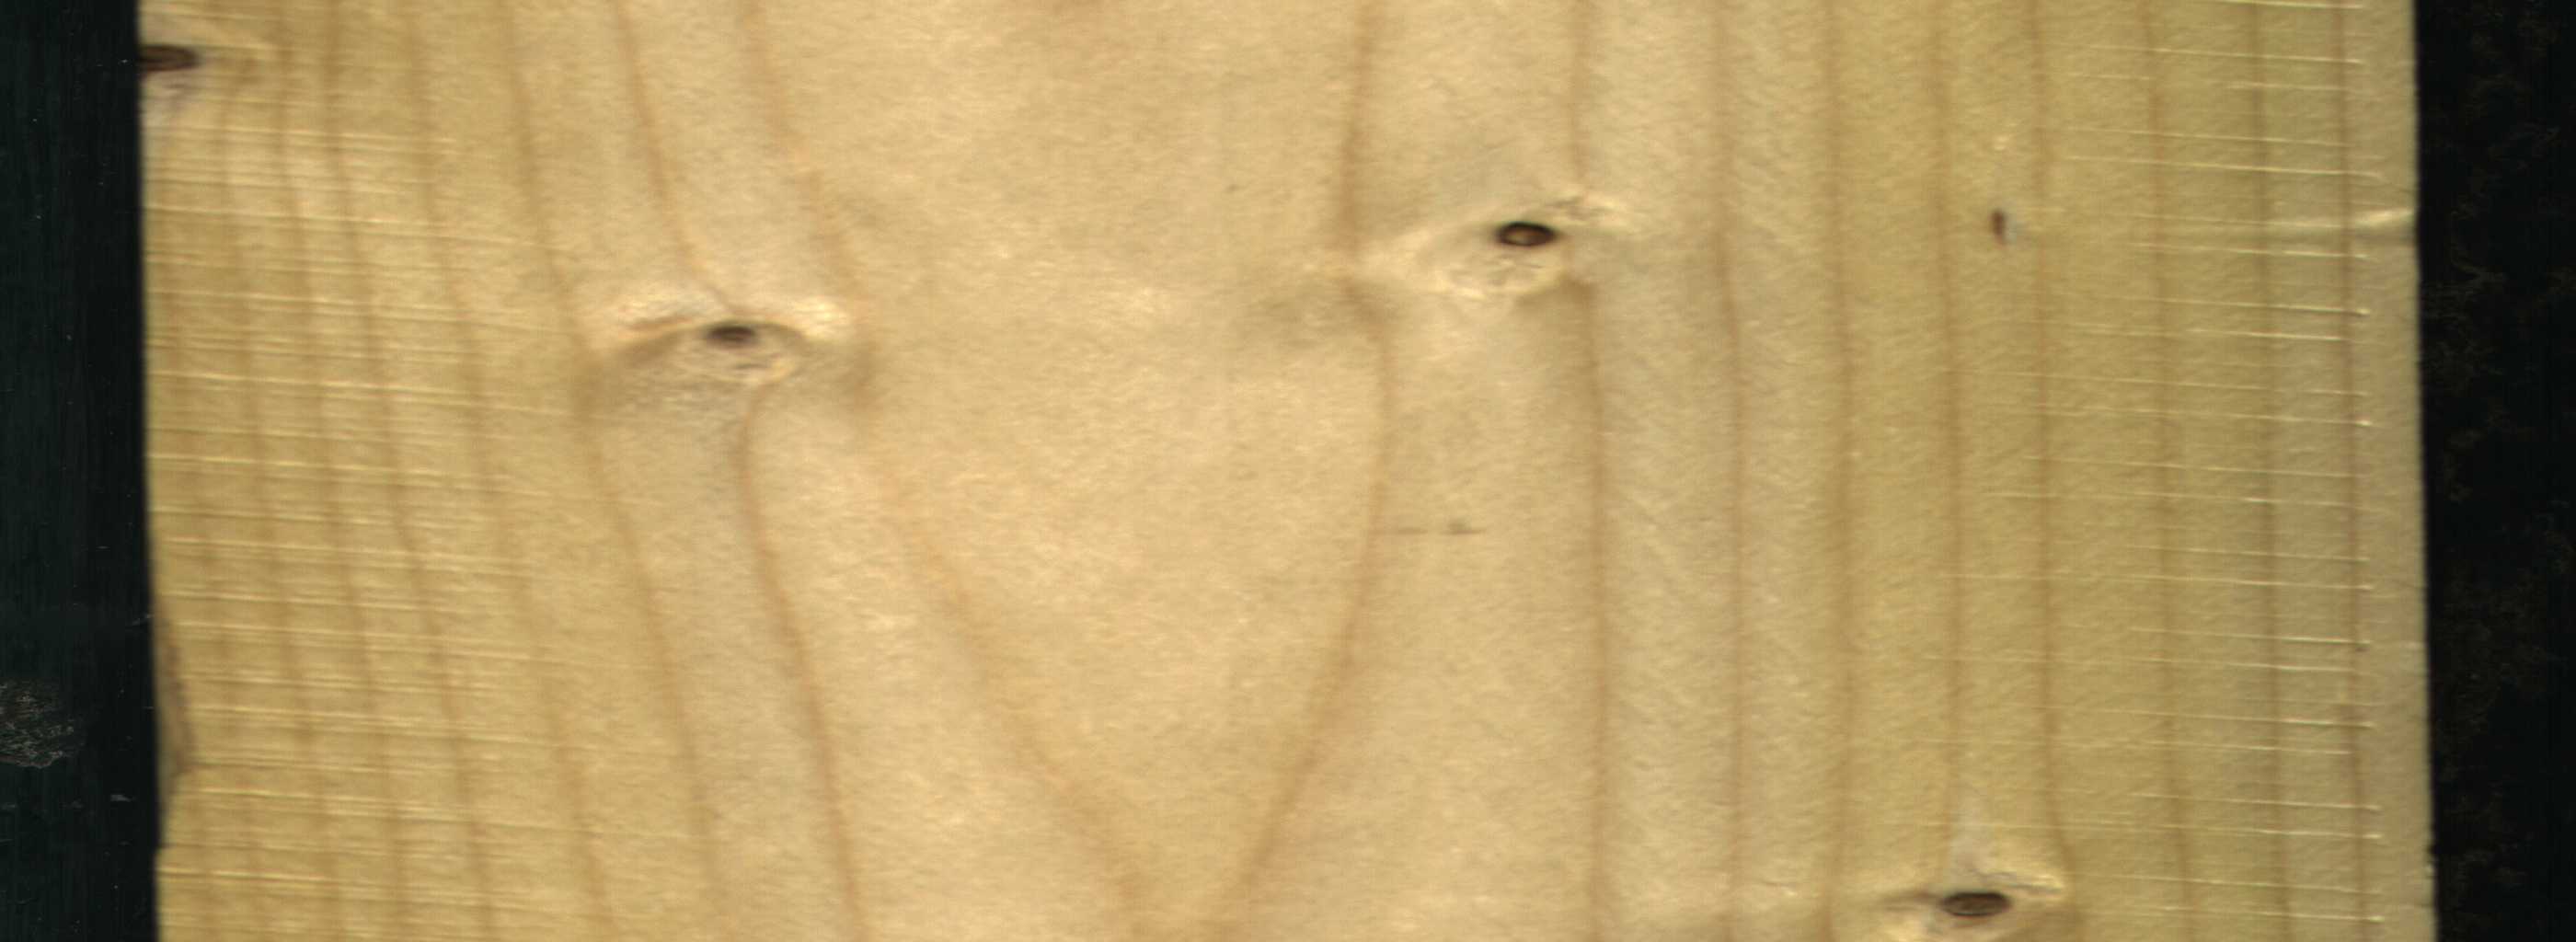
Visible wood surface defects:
Dead_Knot
Dead_Knot
Dead_Knot
Dead_Knot
Live_Knot